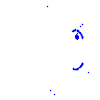
Particle: pion